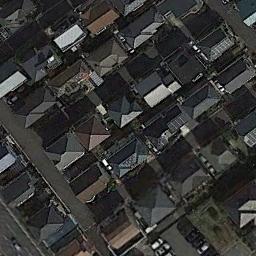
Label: dense_residential